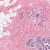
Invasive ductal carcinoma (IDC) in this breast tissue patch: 0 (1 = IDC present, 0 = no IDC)